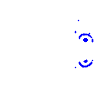
Particle: pion